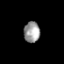
Tissue: prostate
Cell type: Fibroblasts
Senescence score: 0.7187
Nuclear area (px): 328
Mean DAPI intensity: 155.436